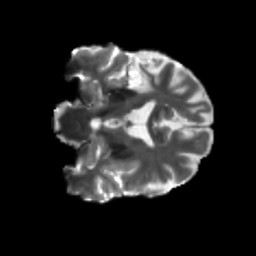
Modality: T2w
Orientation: coronal
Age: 58
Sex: male
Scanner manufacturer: siemens
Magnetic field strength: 3 T
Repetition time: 5.25 s
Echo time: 0.08 s